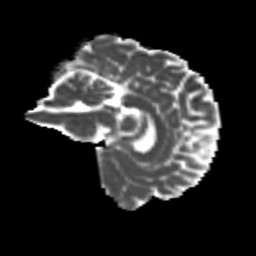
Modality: MD
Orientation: sagittal
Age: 21
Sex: male
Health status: healthy
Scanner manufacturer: siemens
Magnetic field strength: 3 T
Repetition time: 8.6 s
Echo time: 0.095 s